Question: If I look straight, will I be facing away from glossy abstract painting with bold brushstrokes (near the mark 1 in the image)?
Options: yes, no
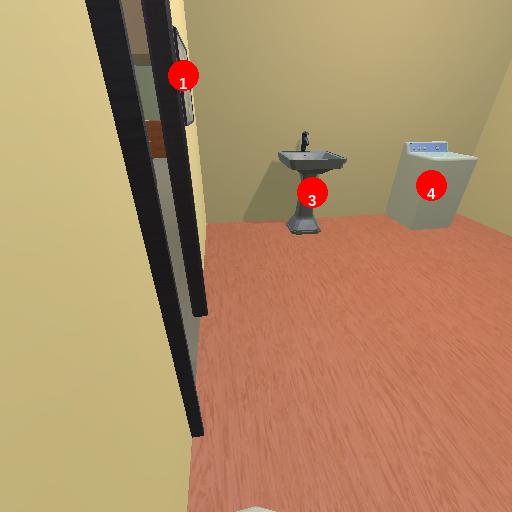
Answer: yes